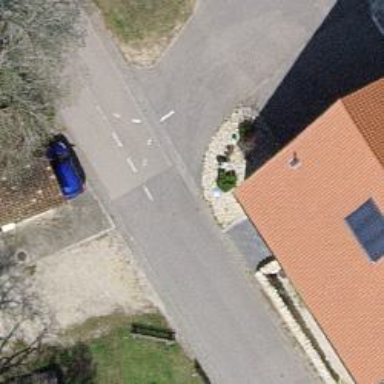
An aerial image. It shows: Residential road with lane markings.